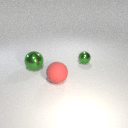
large green metal sphere in front of small green metal sphere